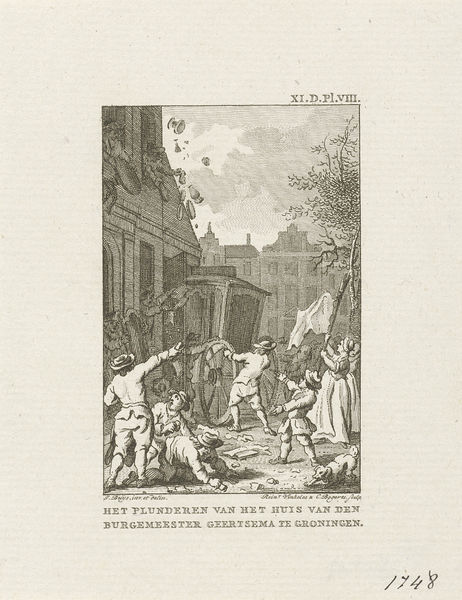
Titel: Plundering van het huis van burgemeester Geertsema te Groningen
Künstler: Reinier Vinkeles
Standort: Amsterdam
Institution: Rijksmuseum
Schlagwörter: homme, chapeau, maison, chien, ville, hollande, guerre, hommes, montrer, texte, roue, hollandais, page, roues, montre, holland, pays-bas